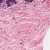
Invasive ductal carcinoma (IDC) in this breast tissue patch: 0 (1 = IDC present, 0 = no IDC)